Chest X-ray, PA view. Patient: 41 years old, sex F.
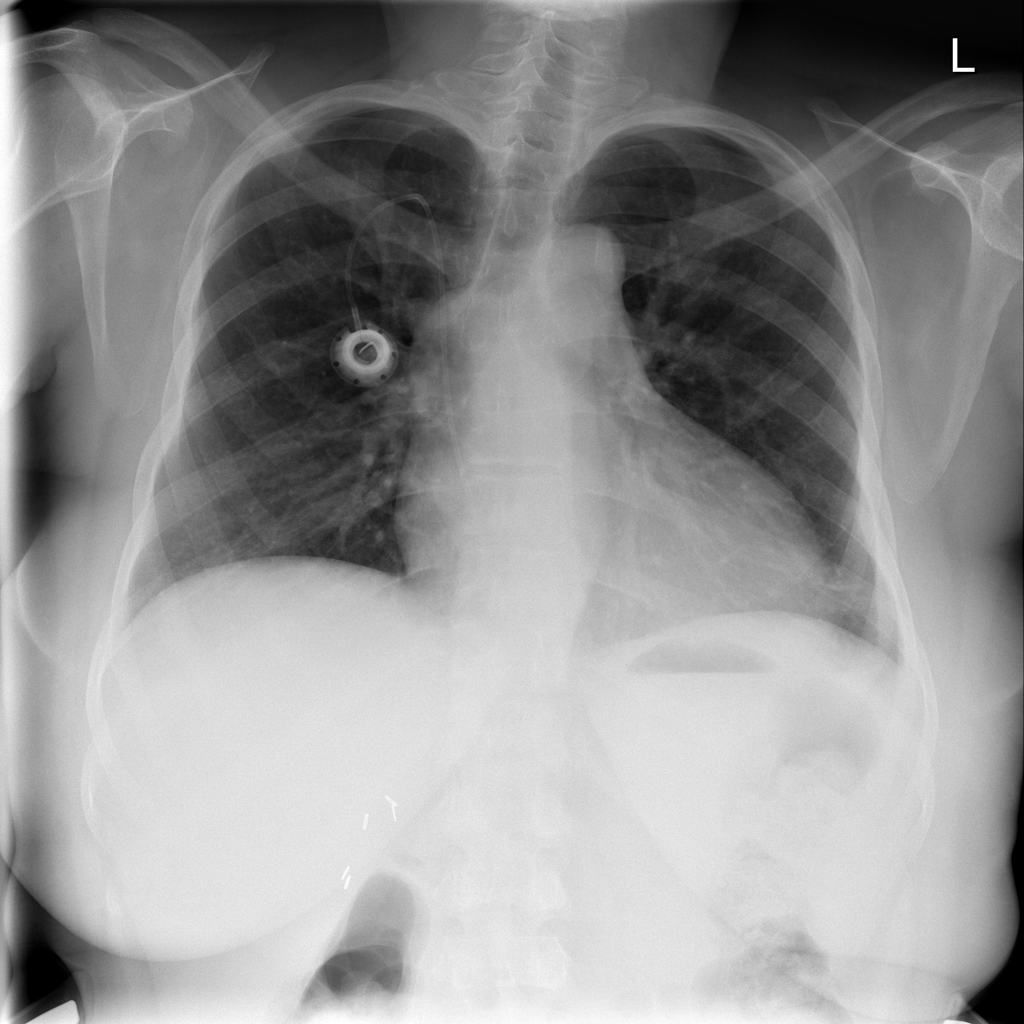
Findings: No Finding